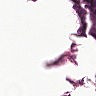
Metastatic tissue present: no